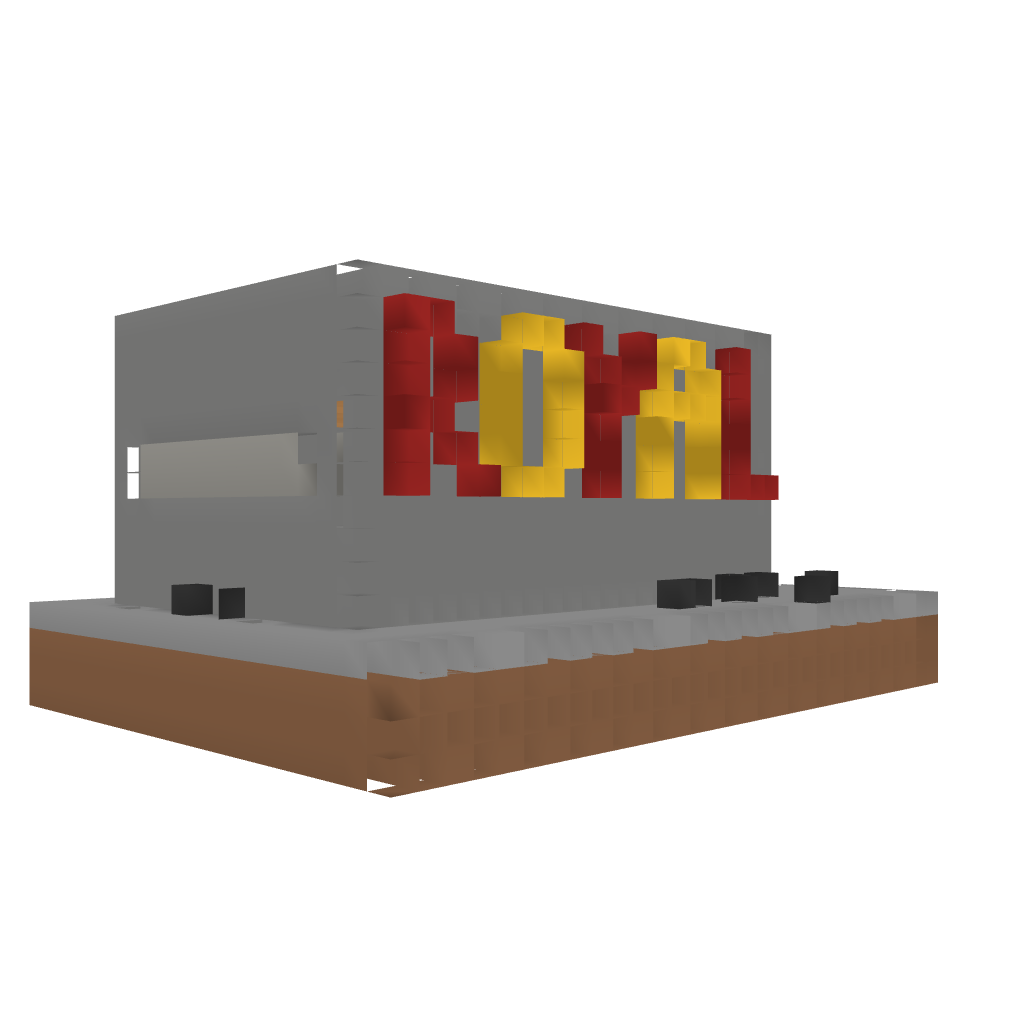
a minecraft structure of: Royal Knight House